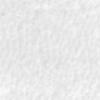
Label: no_change